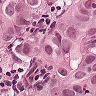
Metastatic tissue present: yes